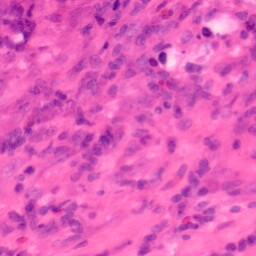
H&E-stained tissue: Colon